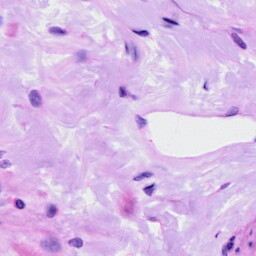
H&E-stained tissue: Ovarian